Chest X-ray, PA view. Patient: 20 years old, sex F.
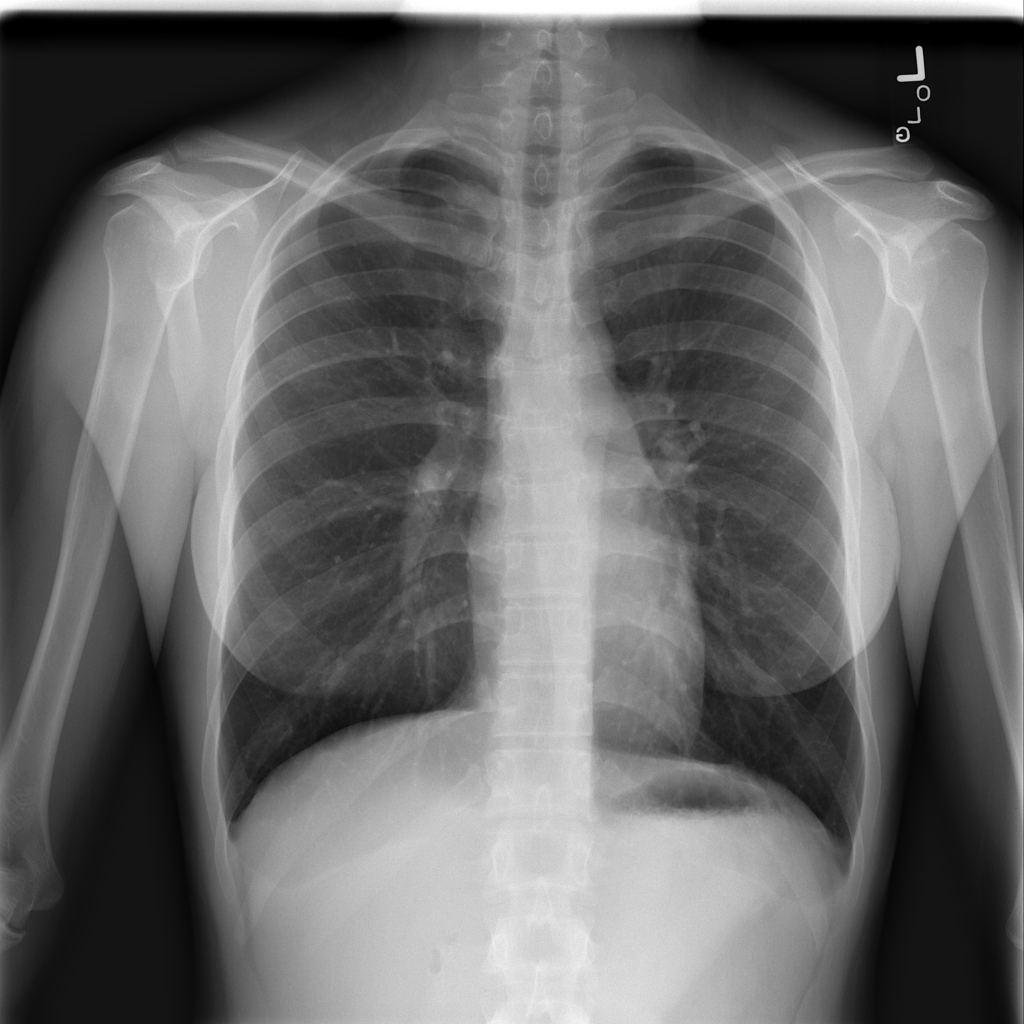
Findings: No Finding